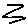
Label: zigzag